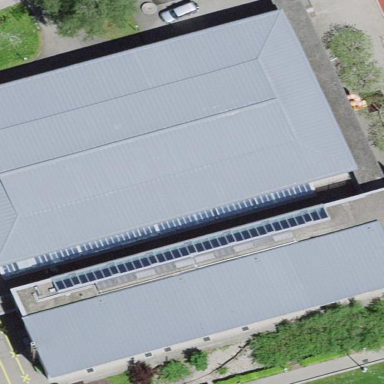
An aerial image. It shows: School building.